Question: I tried to use mathtext to get a specially rendered figure title, but it failed. Instead of my test title it just printed cryptic characters. What am I doing wrong?
- -
Here's the (full) code:
'''
import sys
print sys.version # prints:
# 2.7.3 (default, Aug 9 2012, 17:23:57)
# [GCC 4.7.1 20120720 (Red Hat 4.7.1-5)]
import matplotlib
print matplotlib.__version__ # prints:
# 1.2.0
import matplotlib.pyplot as plt
plt.plot([1,5])
plt.title(r"$1.2345$")
plt.show()
'''
Here's the output image:

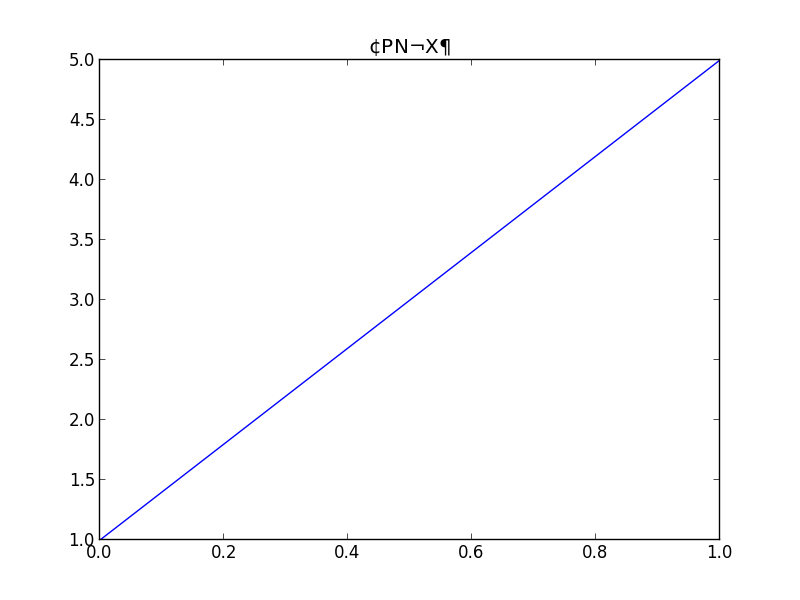
Answer: Apparantly it was a font-related thing. Found an old <URL> to address the issue.
A suggestion in <URL> was to install the package 'lyx-fonts'. This solved the problem for me.
---
Another workaround <URL>:
'''
plt.rcParams['mathtext.fontset'] = "stix"
'''